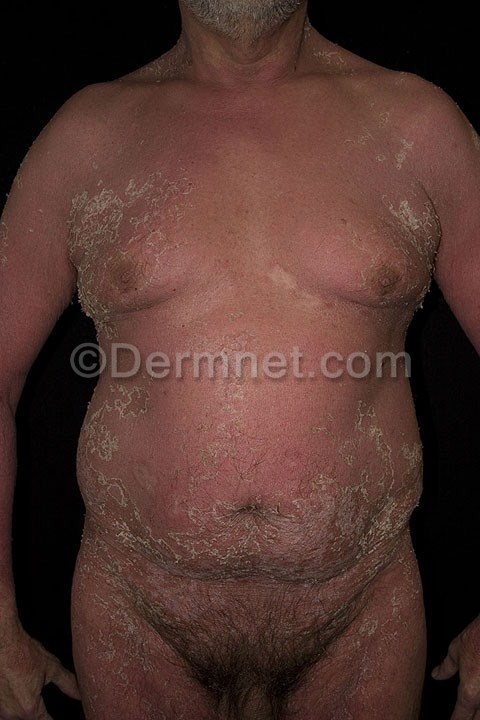
Disease: Psoriasis pictures Lichen Planus and related diseases